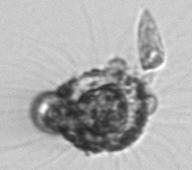
Label: unknown2